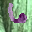
Label: 6